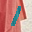
Label: 1